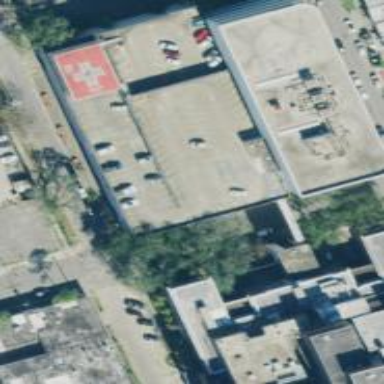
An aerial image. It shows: Clinic building providing healthcare services.